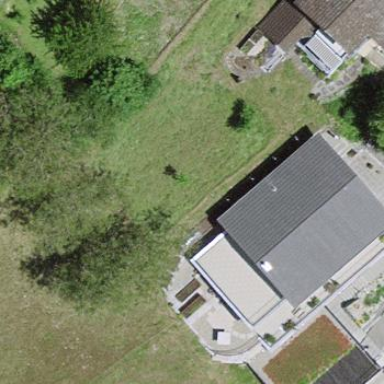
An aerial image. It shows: Detached building.